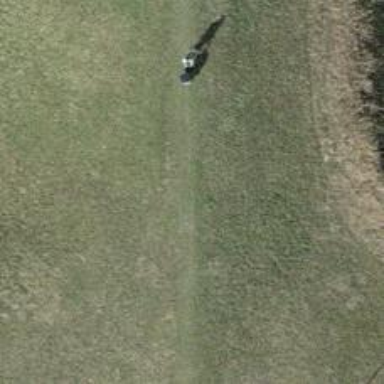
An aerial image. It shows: Path covered in grass.